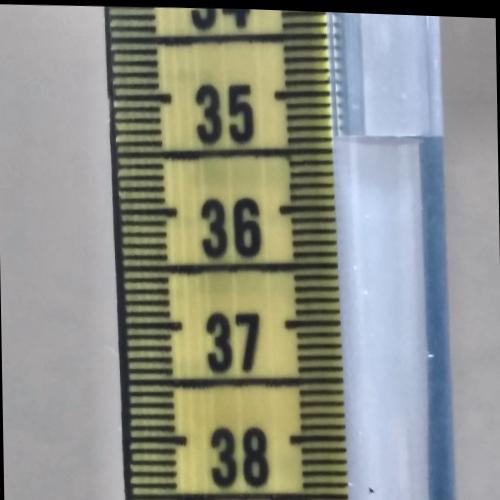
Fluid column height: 35.4 cm